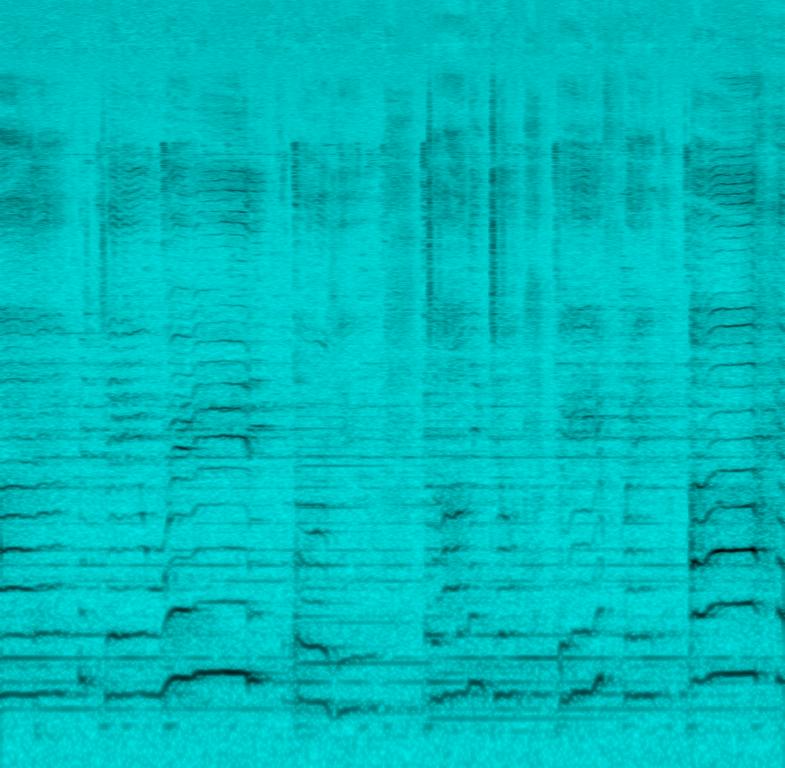
The low quality recording features a cover of a pop song and it features passionate female vocal singing over acoustic rhythm guitar. There is a quiet playback playing in the background - it sounds like it is coming from headphones. The recording is a bit resonant and noisy, but it sounds emotional and heartfelt regardless.